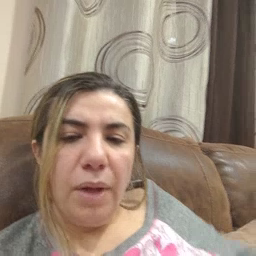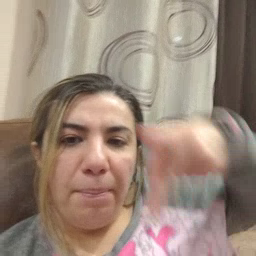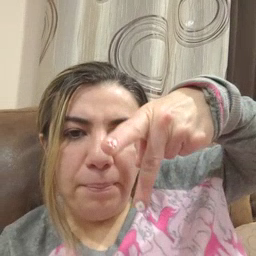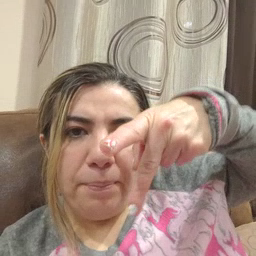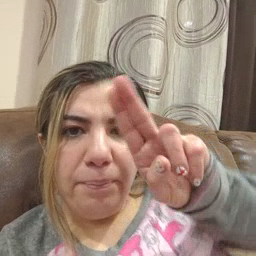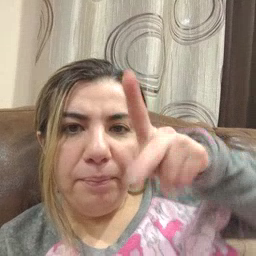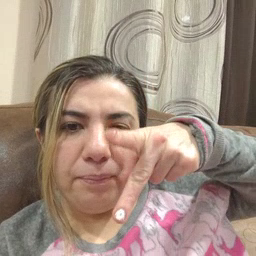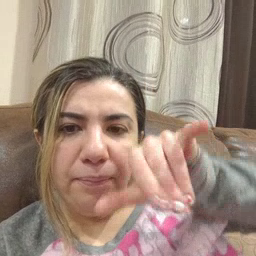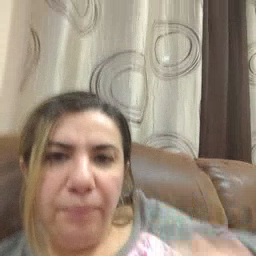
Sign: puppy